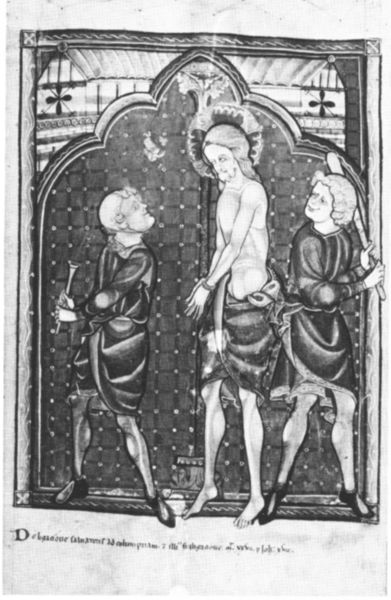
Titel: einleitende Miniaturen zu einem Psalter
Institution: Cambridge, St. John’s College
Schlagwörter: mann, nackt, menschen, männer, säule, dach, haus, bart, rahmen, gewand, blatt, beine, fesseln, schuhe, foto, buch, nakt, barfuß, seite, schläge, buchseite, pergament, heiligenschein, christus, jesus, mittelalter, fessel, kreuzgang, latein, buchmalerei, marter, passion, bch, geisselung, passion christi, geisel, geisemänner, heiligenschein jesus